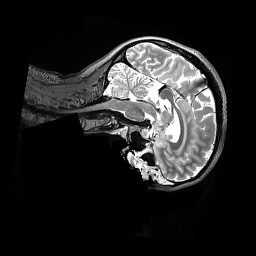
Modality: T2w
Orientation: sagittal
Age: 23
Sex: female
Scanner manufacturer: siemens
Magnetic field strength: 3 T
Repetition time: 3.2 s
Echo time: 0.562 s